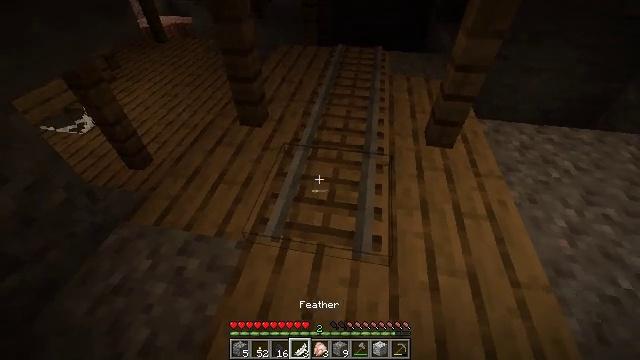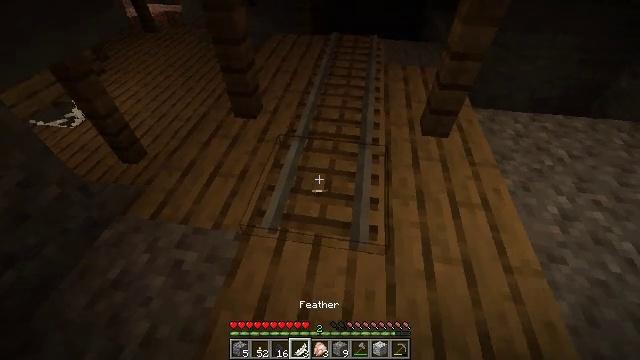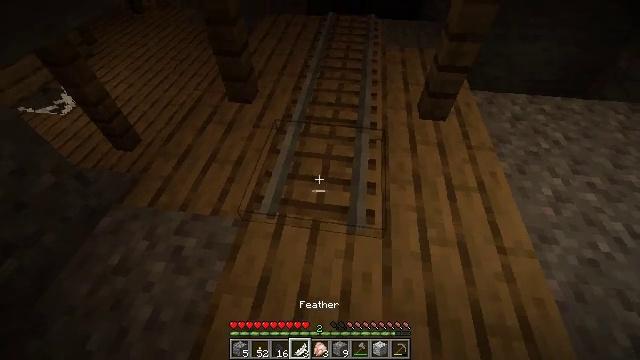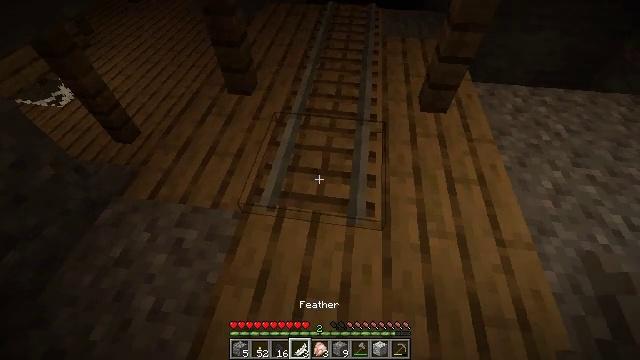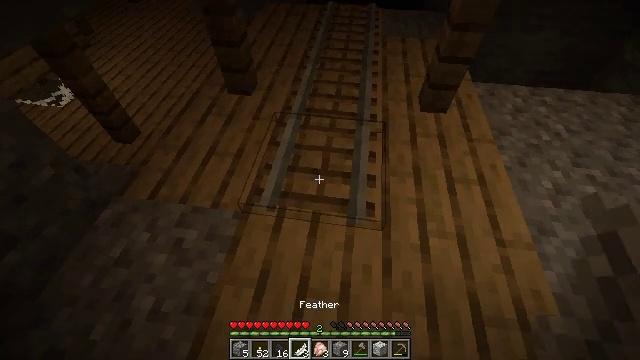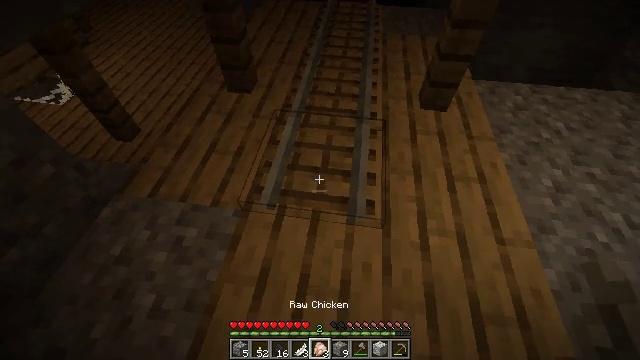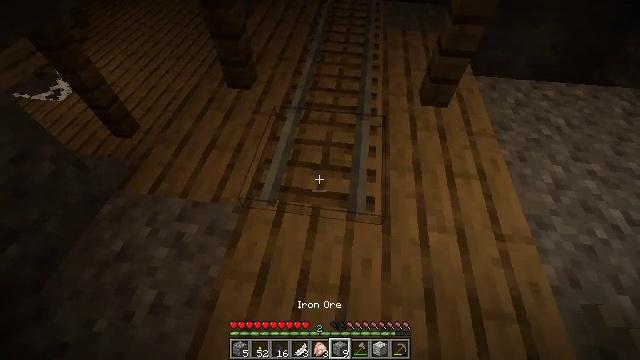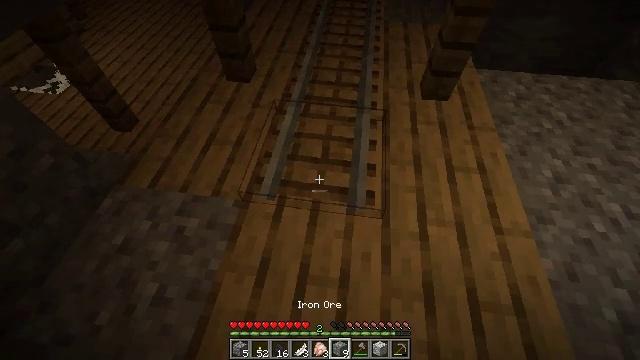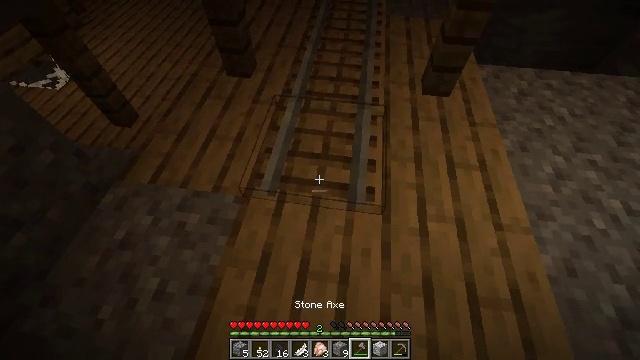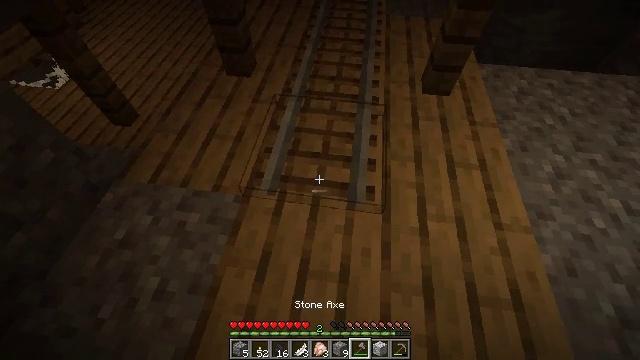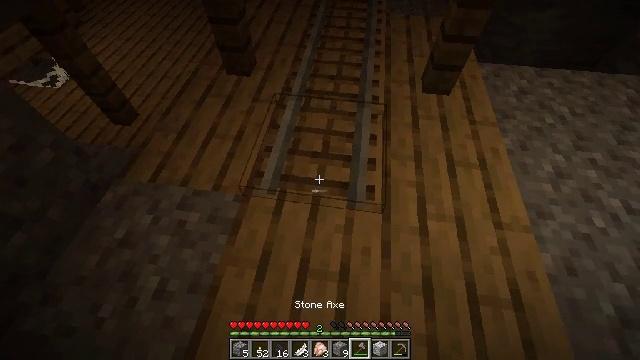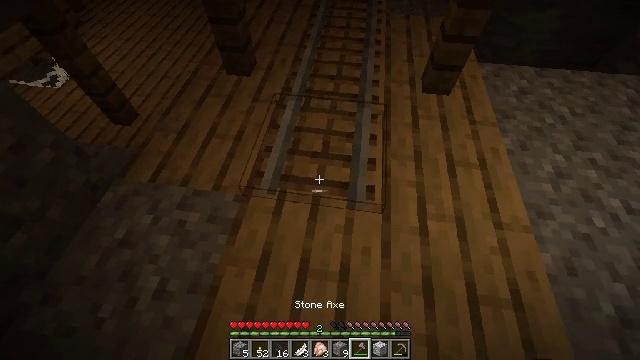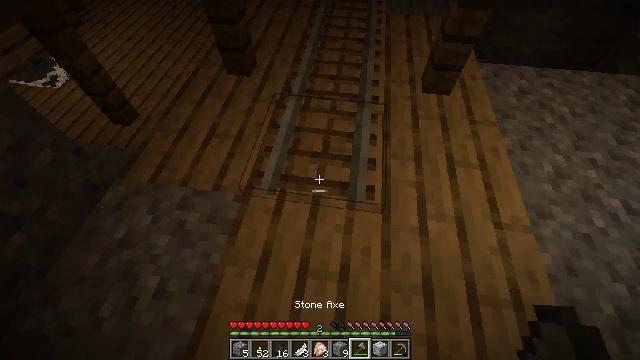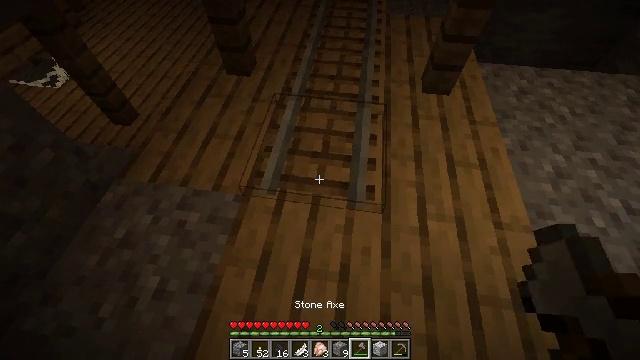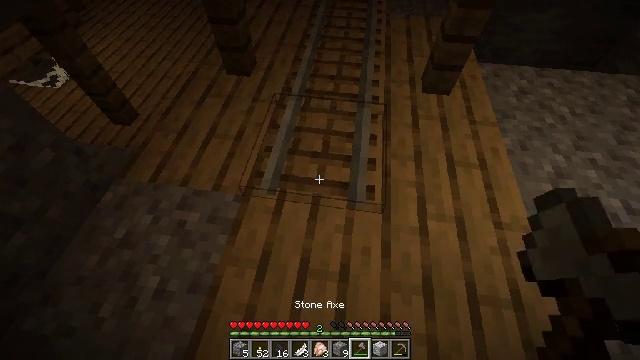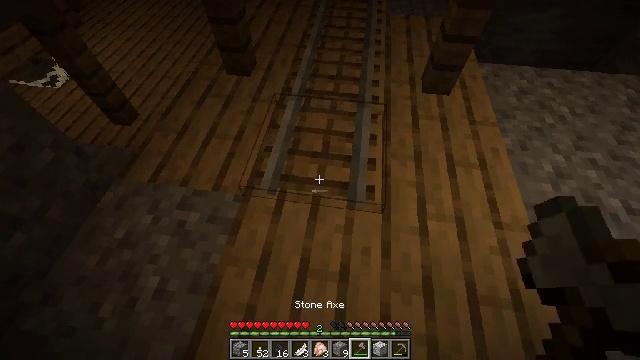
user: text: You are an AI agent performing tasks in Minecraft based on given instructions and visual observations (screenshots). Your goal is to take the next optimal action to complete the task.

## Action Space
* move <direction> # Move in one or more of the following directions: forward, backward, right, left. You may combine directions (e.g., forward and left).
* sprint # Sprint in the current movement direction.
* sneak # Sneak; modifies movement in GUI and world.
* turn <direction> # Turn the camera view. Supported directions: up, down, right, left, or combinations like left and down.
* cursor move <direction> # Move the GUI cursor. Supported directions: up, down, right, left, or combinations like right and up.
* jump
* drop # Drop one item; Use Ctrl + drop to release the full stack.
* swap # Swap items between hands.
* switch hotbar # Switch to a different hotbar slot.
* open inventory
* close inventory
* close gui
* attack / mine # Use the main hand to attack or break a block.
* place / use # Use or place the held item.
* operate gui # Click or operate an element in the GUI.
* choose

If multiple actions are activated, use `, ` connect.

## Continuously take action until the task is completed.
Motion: motion action
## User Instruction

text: Recycle the rail from an abandoned track.
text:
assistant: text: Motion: turn right and down
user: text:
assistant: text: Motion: turn down
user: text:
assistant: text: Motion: turn down
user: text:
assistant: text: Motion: no_op
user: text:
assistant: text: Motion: no_op
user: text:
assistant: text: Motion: no_op
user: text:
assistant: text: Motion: turn down
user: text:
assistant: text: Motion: no_op
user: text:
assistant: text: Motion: no_op
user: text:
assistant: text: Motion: no_op
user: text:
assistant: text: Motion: no_op
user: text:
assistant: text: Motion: no_op
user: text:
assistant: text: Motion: no_op
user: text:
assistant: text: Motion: no_op
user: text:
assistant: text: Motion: no_op
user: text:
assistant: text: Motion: no_op
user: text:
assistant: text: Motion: no_op
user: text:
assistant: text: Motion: attack / mine
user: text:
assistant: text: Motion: attack / mine
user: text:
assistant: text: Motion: attack / mine
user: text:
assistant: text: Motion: attack / mine
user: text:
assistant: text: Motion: attack / mine
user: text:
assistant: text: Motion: attack / mine
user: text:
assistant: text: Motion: attack / mine
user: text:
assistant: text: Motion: attack / mine
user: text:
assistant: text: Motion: attack / mine
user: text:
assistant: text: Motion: attack / mine
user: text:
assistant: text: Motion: attack / mine
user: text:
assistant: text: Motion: attack / mine
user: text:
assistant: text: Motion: attack / mine